Field crop: tomato
Growth stage: 1
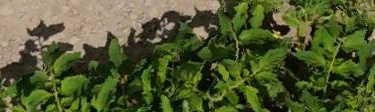
Species: tomato